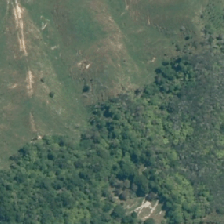
Land cover: manuka_kanuka